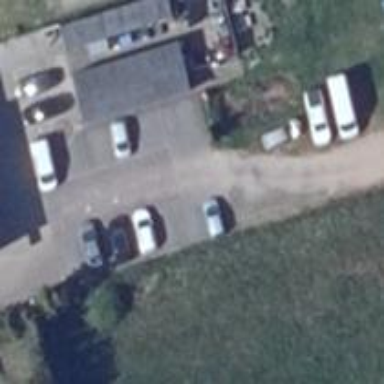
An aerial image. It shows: Parking aisle designated as service road.